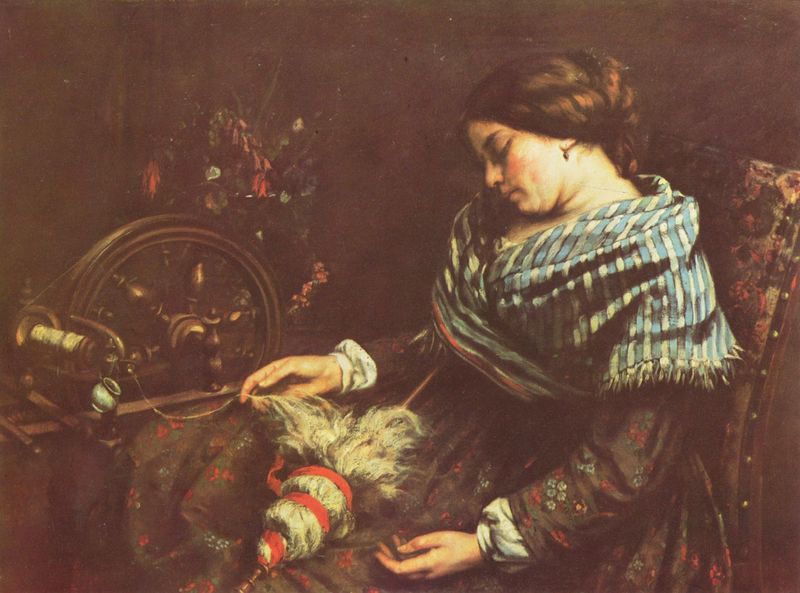
Titel: Schlafende Spinnerin
Künstler: Gustave Courbet
Standort: Montpellier
Institution: Musée Fabre
Schlagwörter: blau, dunkel, gemälde, hand, kopf, schatten, schlaf, weiß, gelb, grün, mädchen, ocker, sitzen, blume, blumen, braun, finger, frau, frisur, grau, haar, holz, kleid, licht, ohrring, profil, schwarz, stuhl, rot, schal, tuch, beige, rock, arm, arme, band, barock, bluse, falten, gesicht, inkarnat, ärmel, hände, niederlande, portrait, porträt, öl, fransen, haare, interieur, realismus, sessel, kinn, knopf, locken, schräg, arbeit, genre, vase, schürze, wangen, liegen, schlafen, schlafend, schlafende, düster, lehne, sitz, backen, speichen, rad, falte, polster, sitzende, stricken, wolle, halstuch, floral, gestreift, streifen, überwurf, faden, besen, wange, nägel, knöpfe, braune haare, stola, strauß, gemustert, geblümt, doppelkinn, schultertuch, ohring, bäckchen, bänder, erschöpft, schief, baumwolle, garn, weben, spindel, spinnen, spinnrad, spinnerin, webstuhl, gewickelt, puschel, schalfen, polsternägel, seitenlage, umhängetuch, langes haar, besinnlichkeit, dornröschen, flachs, eingeschlafen, geneigter kopf, blumenkleid, schlafe, weberin, schafswolle, dornrösschen, klried, mäfchen, sinnrad, schlafende spinnerin, 18. jahrhundert, puschelk, webrad, spinnerein, gestreiftr, spiine, fütt